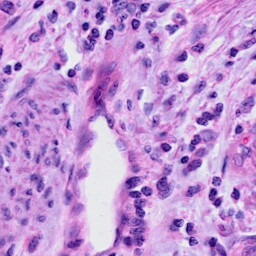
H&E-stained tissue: Cervix